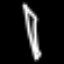
Label: pencil